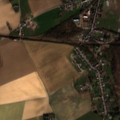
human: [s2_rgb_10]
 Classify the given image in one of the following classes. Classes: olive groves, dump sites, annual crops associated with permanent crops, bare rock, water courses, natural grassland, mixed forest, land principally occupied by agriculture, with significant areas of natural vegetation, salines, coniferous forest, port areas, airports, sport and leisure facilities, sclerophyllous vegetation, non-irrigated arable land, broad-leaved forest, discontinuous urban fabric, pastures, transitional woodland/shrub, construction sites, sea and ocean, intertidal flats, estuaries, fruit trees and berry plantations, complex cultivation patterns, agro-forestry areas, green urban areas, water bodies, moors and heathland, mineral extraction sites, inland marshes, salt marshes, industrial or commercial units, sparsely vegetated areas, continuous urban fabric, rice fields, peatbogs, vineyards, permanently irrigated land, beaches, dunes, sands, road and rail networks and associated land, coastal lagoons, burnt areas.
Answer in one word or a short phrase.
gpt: discontinuous urban fabric, non-irrigated arable land, complex cultivation patterns, transitional woodland/shrub